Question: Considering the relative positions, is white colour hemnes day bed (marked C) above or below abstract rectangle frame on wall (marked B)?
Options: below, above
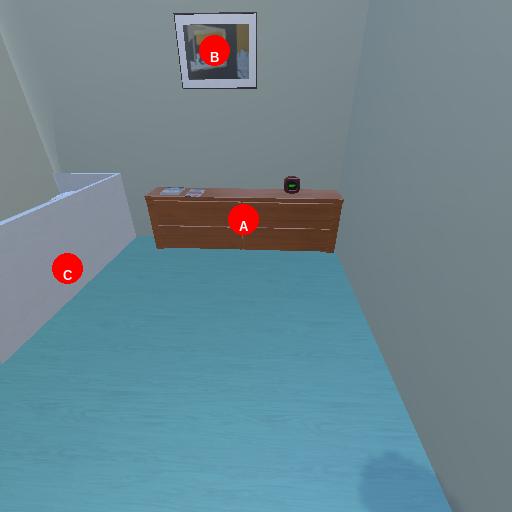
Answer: below